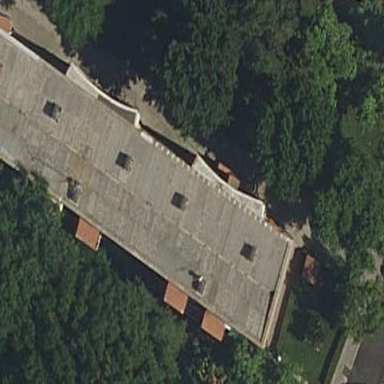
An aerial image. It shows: Hipped roof on apartment building.